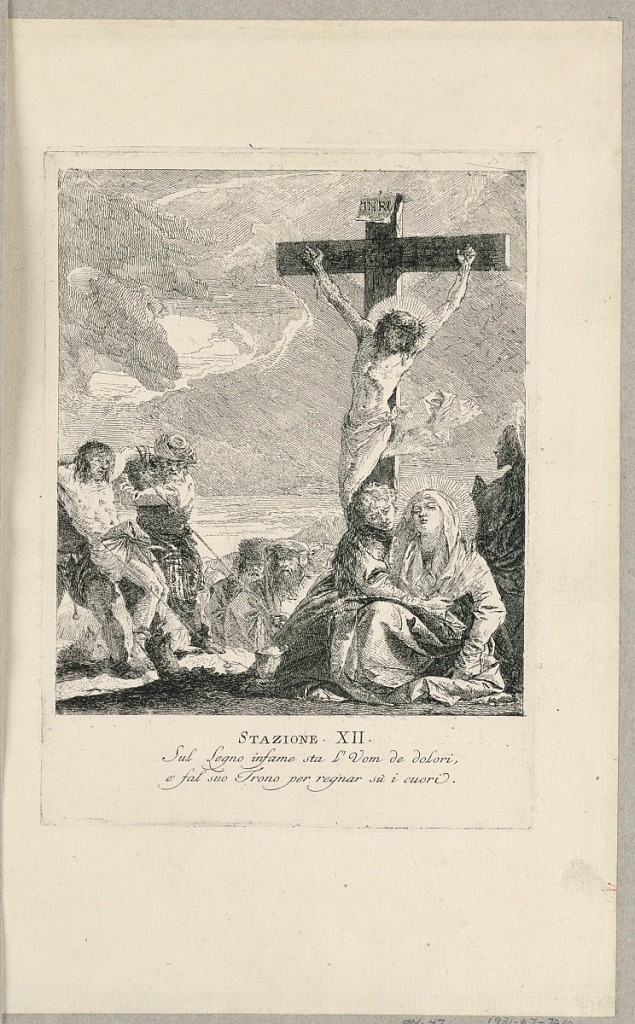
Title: Via crucis - Station XII, The Crucifixion
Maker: Giovanni Domenico Tiepolo, Italian, 1727 – 1804
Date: ca. 1749
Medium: Etching on cream laid paper
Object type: Print
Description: Only state